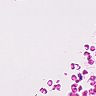
Metastatic tissue present: no